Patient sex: M
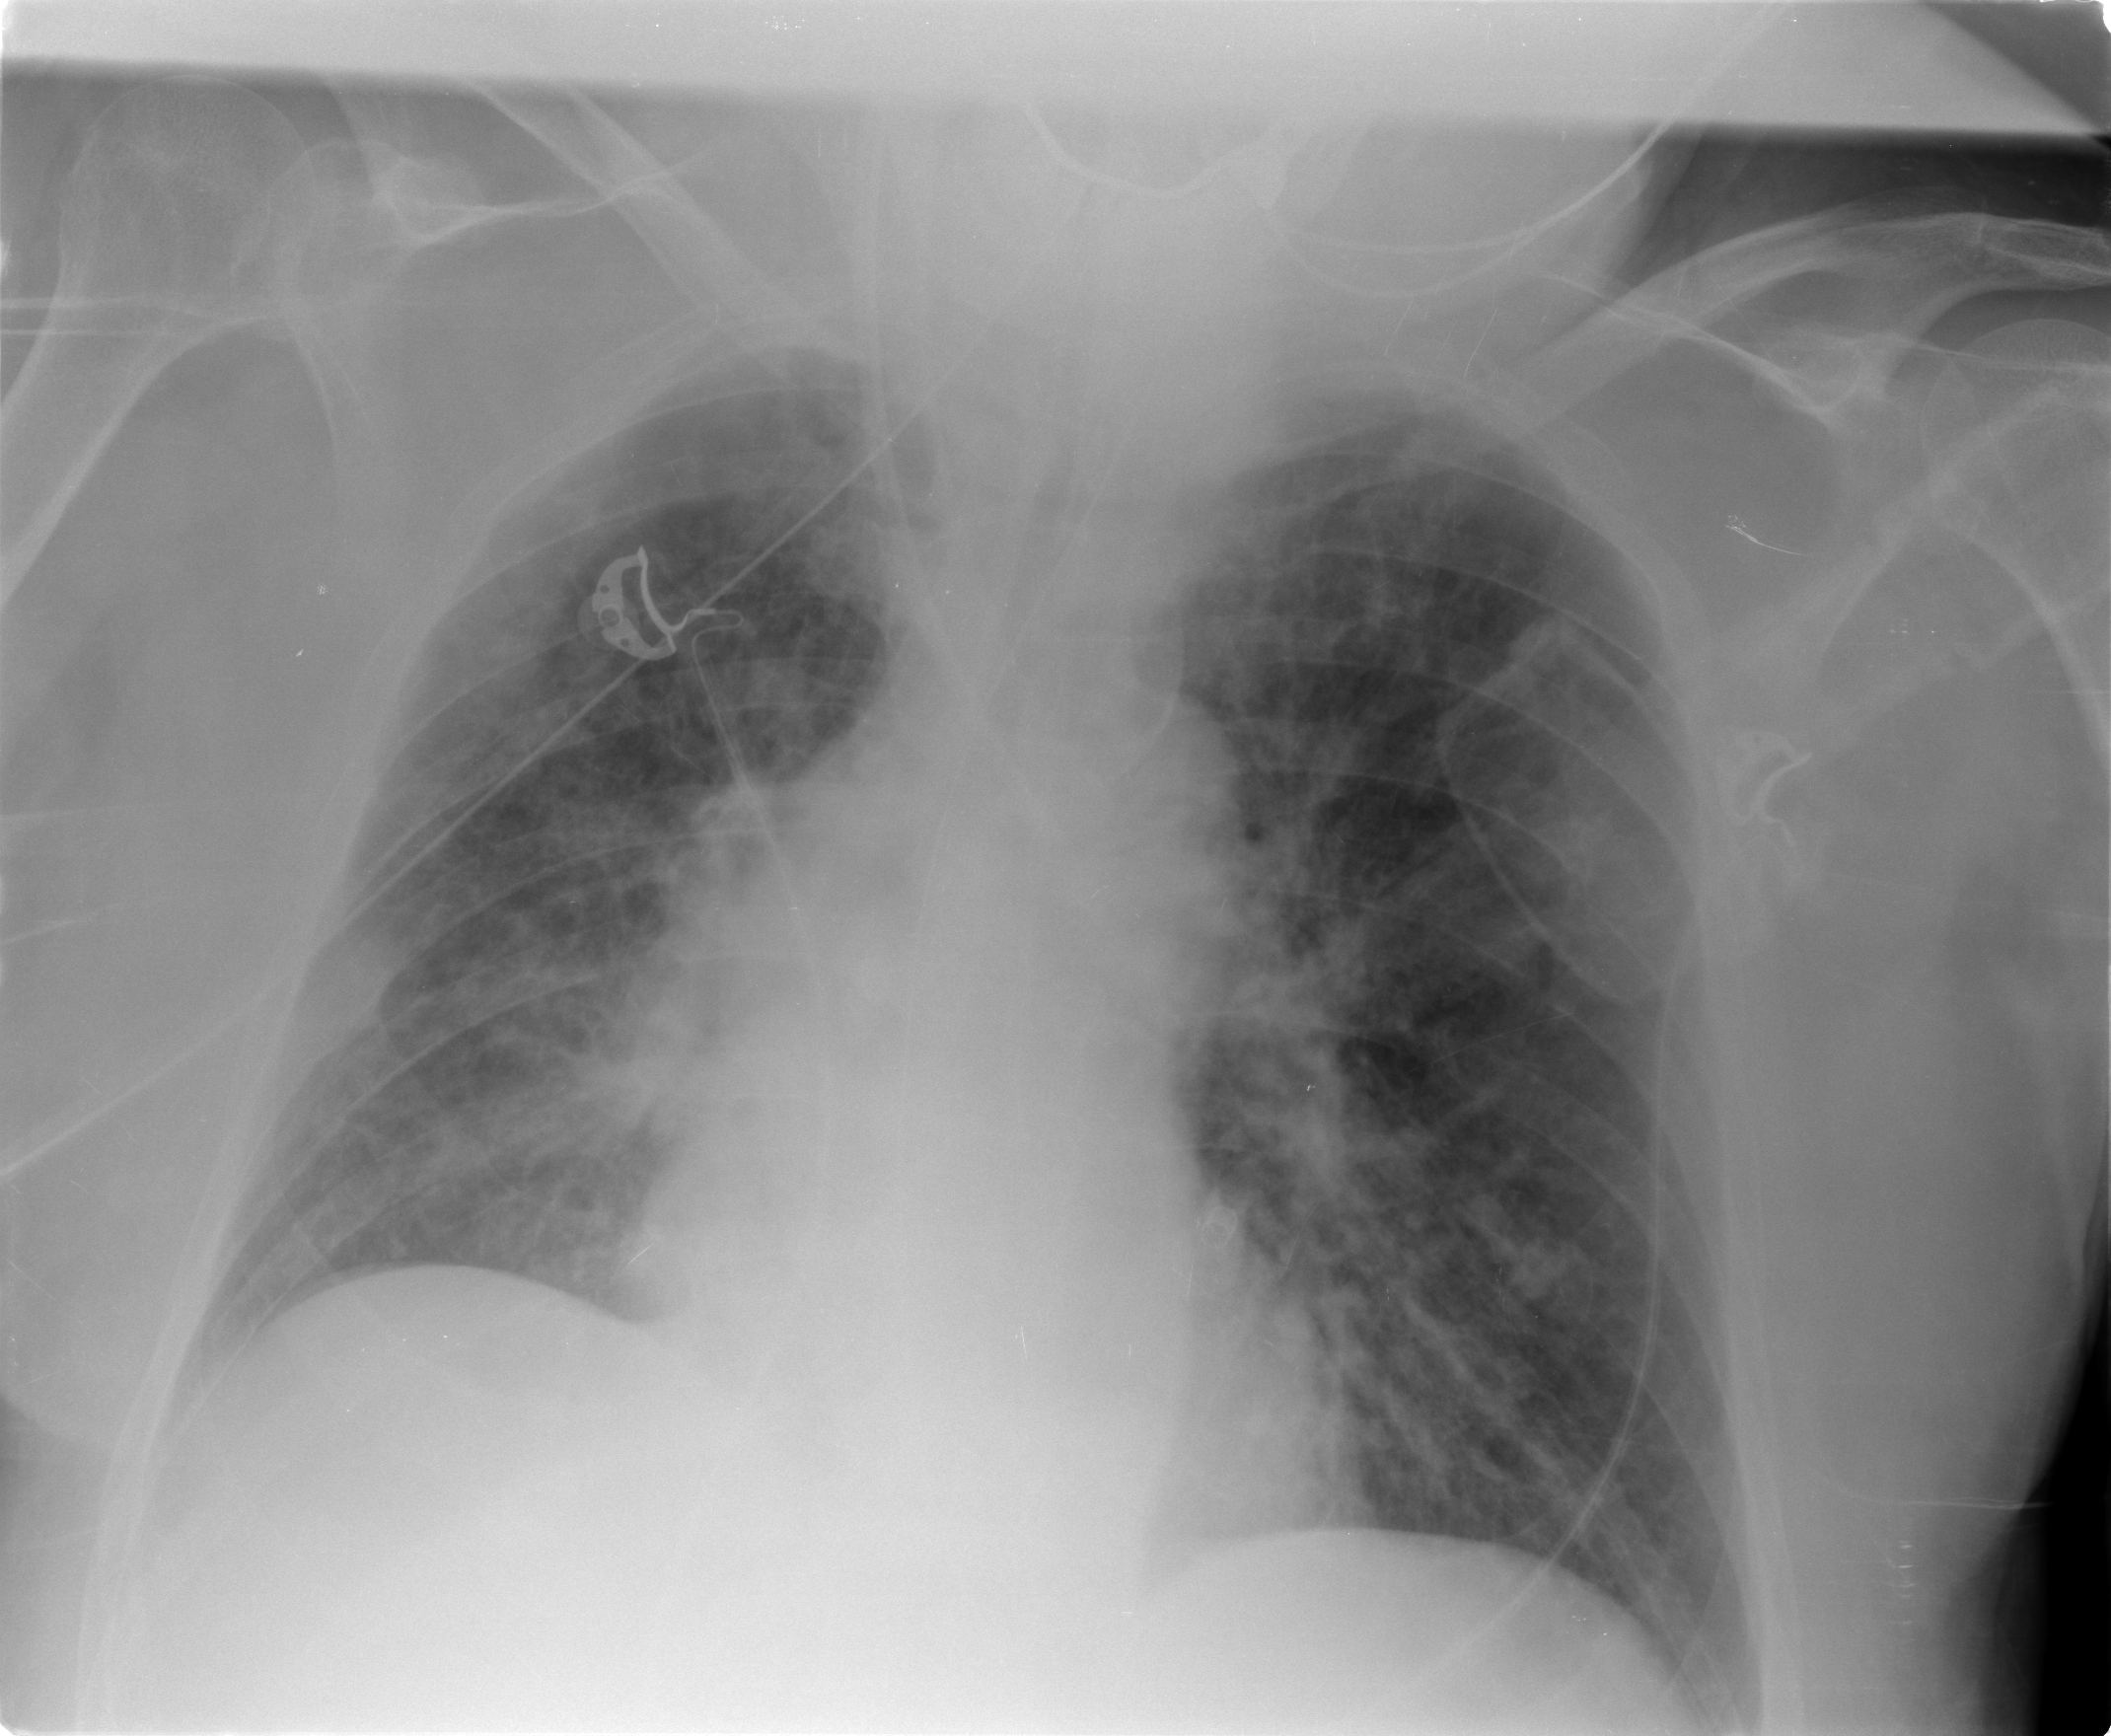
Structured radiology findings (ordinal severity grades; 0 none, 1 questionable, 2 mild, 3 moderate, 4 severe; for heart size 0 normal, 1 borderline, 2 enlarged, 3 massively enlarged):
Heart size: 0
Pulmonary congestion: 2
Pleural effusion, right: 0
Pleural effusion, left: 0
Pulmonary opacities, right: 2
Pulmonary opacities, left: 2
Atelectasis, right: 2
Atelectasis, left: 2